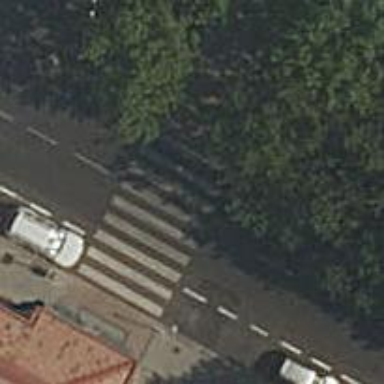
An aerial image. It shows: Zebra crossing on the road.